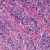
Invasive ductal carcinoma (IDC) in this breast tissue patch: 1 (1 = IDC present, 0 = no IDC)